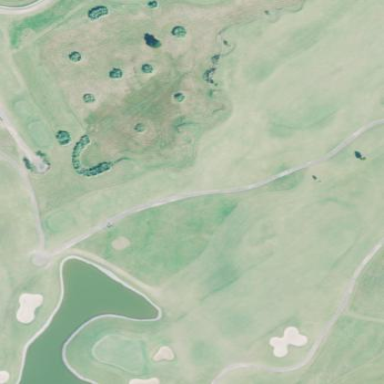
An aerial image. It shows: Golf rough area.